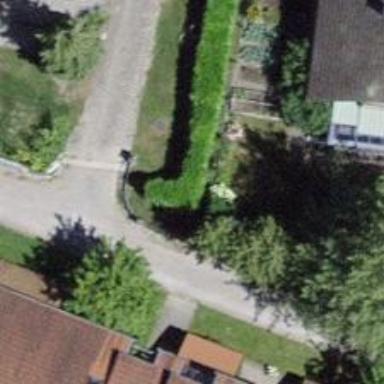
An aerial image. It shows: Hedge acting as barrier.